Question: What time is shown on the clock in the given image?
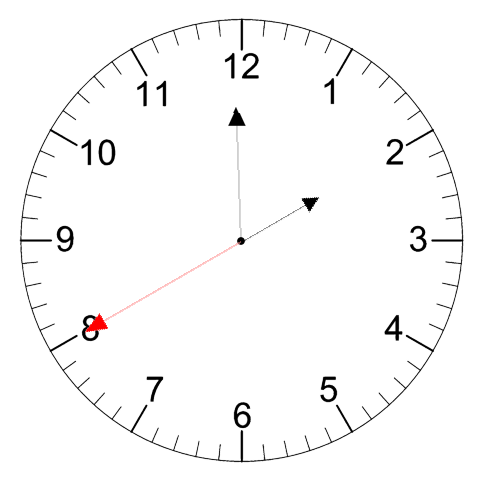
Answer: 01:59:40